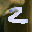
Label: 2